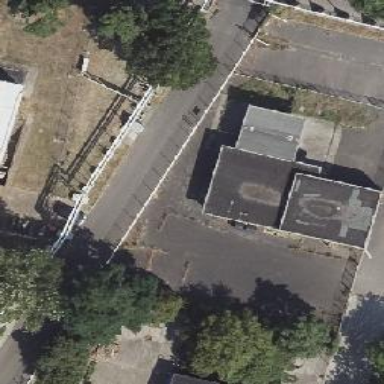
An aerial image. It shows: Building described as former gas station.